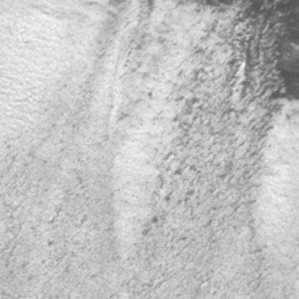
Label: frost